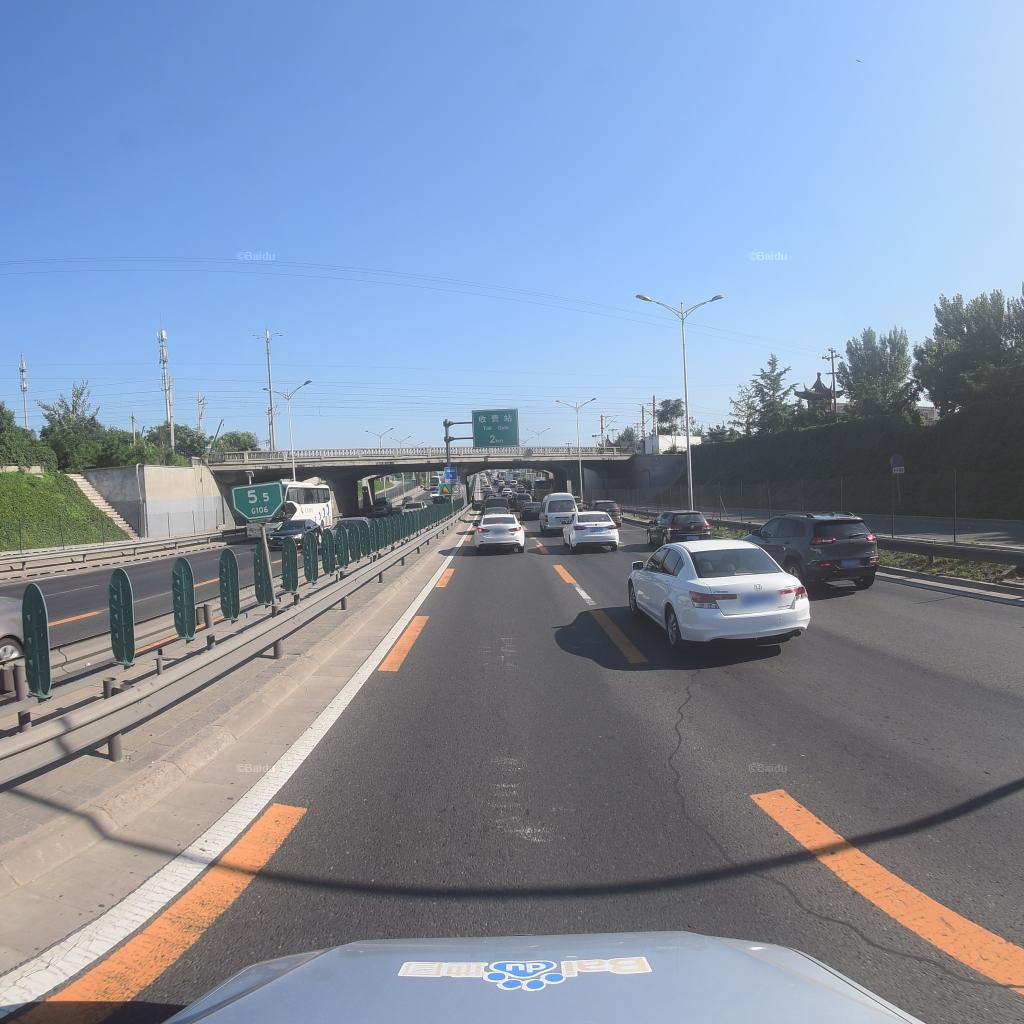
Region: Fengtai
Road damage annotations: longitudinal patch